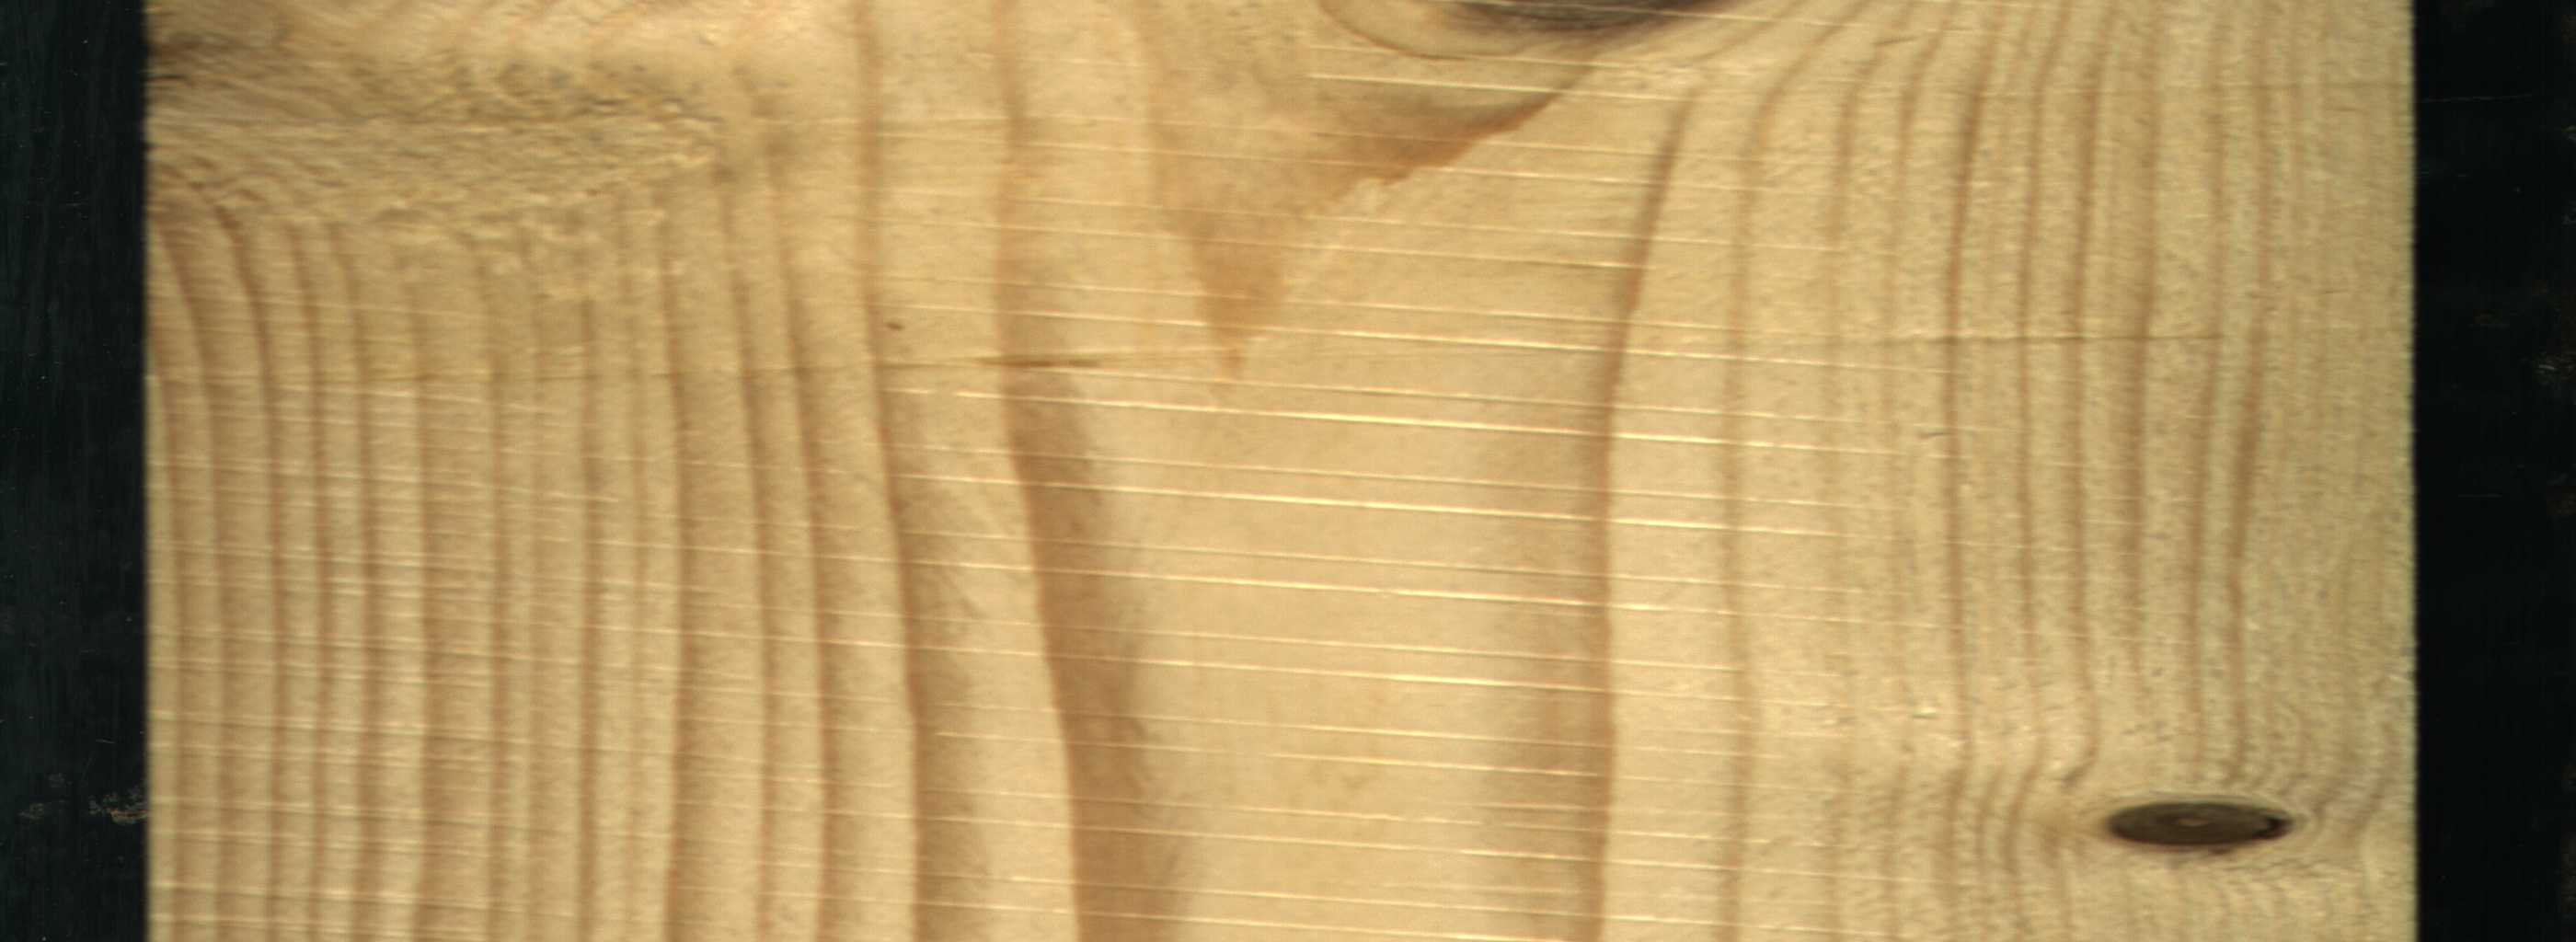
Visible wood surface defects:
Dead_Knot
Live_Knot
Live_Knot